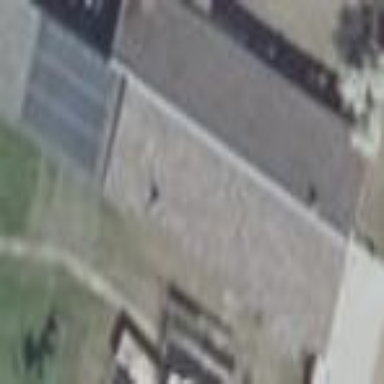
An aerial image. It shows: Shed.